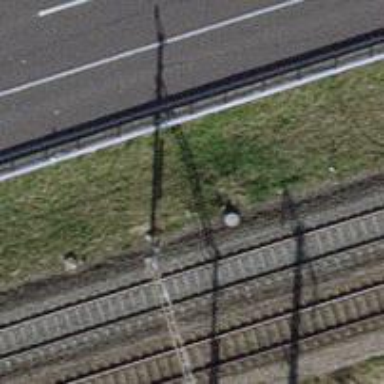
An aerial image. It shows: Power pole.